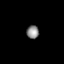
Tissue: prostate
Cell type: T cells
Senescence score: 0.7389
Nuclear area (px): 158
Mean DAPI intensity: 138.981